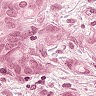
Metastatic tissue present: yes